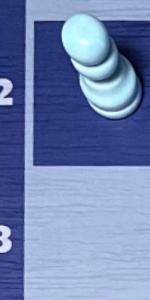
Label: Empty